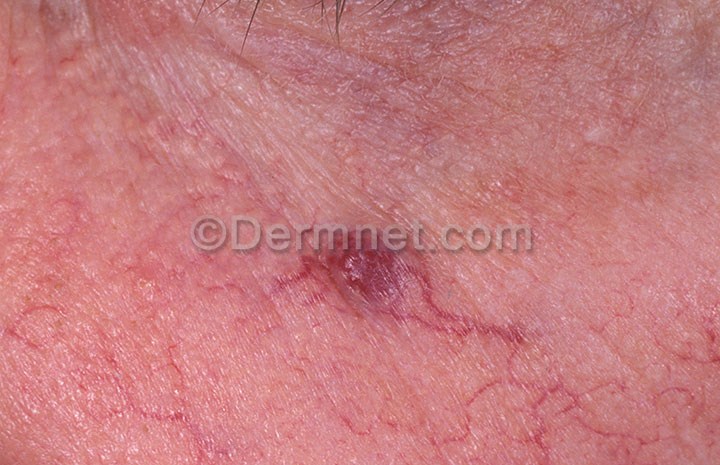
Disease: Vascular Tumors